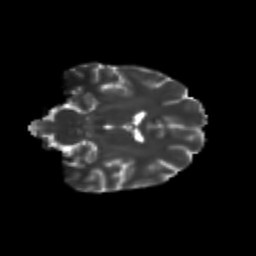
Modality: T2w
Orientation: coronal
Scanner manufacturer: siemens
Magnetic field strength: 3 T
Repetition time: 9.2 s
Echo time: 0.084 s